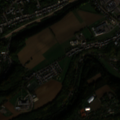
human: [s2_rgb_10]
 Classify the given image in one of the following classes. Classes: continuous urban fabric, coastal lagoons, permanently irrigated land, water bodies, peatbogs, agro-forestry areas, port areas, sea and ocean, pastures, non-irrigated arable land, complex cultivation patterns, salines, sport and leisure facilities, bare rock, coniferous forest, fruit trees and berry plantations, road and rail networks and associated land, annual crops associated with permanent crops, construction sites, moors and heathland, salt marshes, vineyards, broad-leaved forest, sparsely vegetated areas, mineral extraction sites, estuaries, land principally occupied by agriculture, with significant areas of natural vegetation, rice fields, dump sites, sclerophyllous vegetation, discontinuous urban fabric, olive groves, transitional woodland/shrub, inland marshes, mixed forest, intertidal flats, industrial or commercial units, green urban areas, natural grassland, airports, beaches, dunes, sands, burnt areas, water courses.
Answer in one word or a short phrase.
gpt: discontinuous urban fabric, non-irrigated arable land, broad-leaved forest, mixed forest